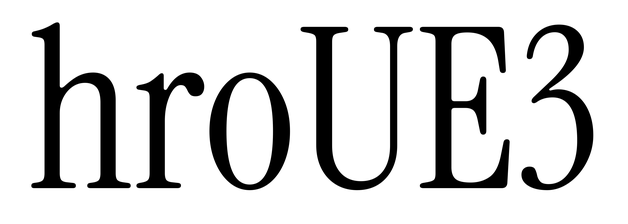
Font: InstrumentSerif-Regular